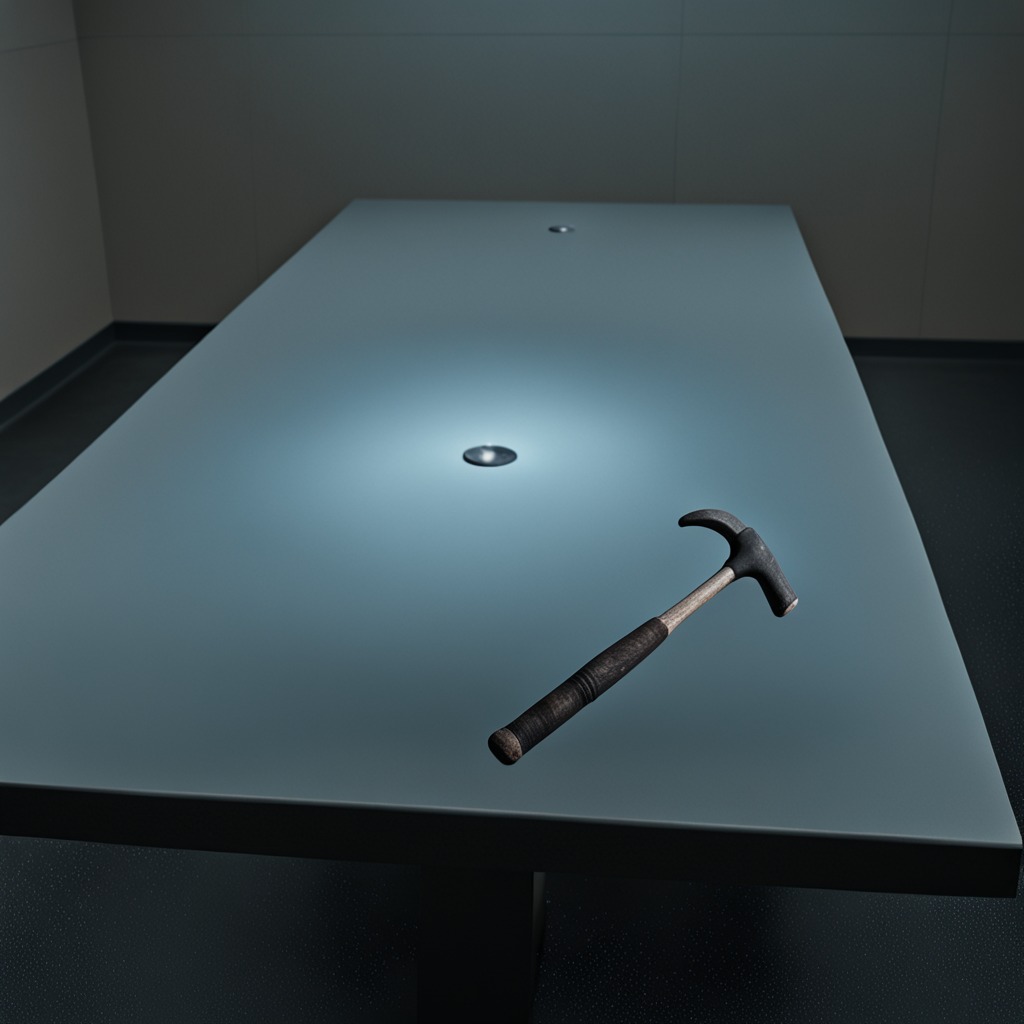
A hammer lies on a clean empty table in a railway signal maintenance room lit by harsh overhead fluorescents photorealistic surface textures crisp shadows high dynamic range